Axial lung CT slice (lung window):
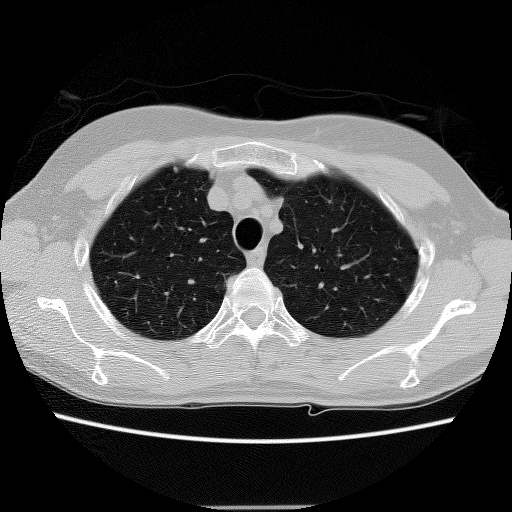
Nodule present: no